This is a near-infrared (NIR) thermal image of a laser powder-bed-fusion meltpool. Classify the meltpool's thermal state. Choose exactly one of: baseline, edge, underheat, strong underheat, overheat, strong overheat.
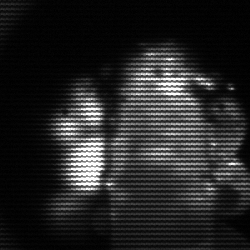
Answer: strong underheat